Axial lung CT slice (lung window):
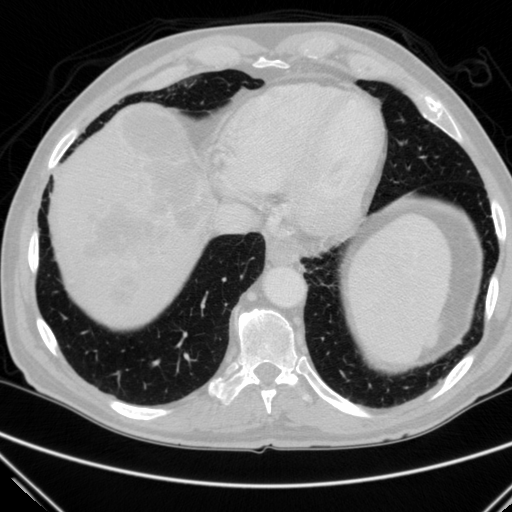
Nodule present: no